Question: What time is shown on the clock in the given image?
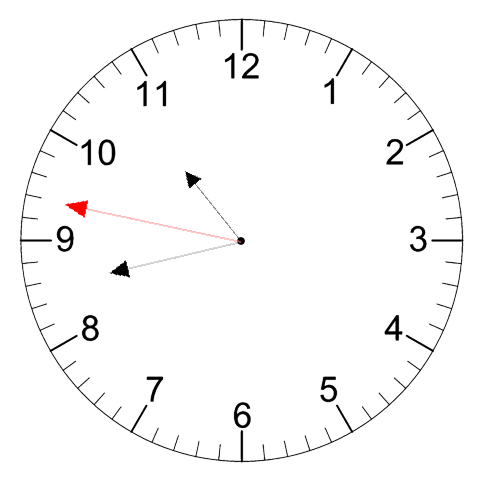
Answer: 10:42:47